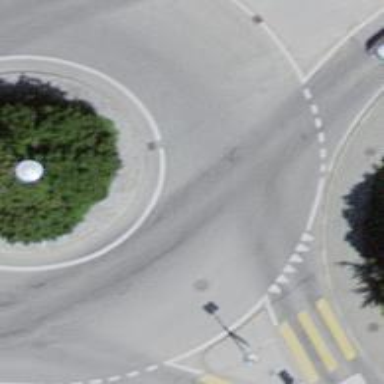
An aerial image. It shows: Tertiary road with asphalt surface leading to roundabout.